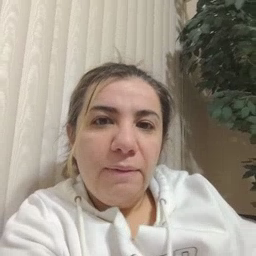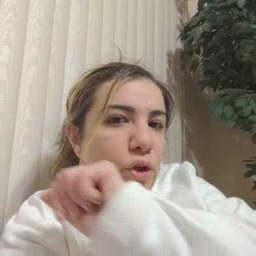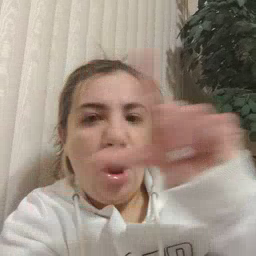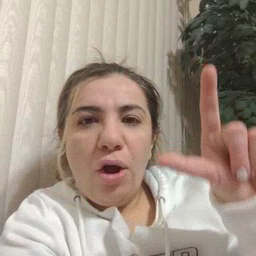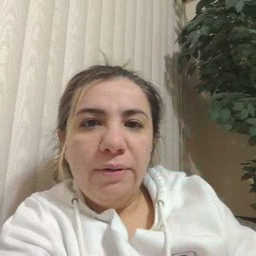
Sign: all